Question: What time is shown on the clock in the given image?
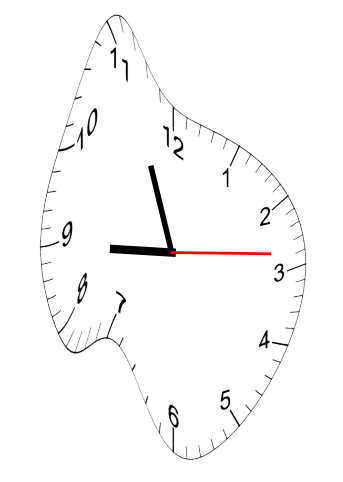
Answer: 08:56:14